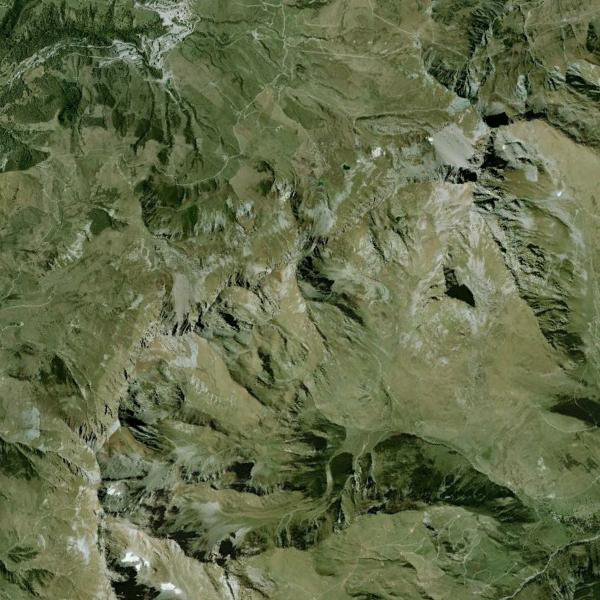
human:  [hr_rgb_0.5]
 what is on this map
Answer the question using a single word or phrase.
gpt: mountains